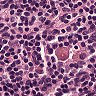
Metastatic tissue present: no